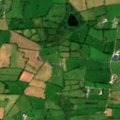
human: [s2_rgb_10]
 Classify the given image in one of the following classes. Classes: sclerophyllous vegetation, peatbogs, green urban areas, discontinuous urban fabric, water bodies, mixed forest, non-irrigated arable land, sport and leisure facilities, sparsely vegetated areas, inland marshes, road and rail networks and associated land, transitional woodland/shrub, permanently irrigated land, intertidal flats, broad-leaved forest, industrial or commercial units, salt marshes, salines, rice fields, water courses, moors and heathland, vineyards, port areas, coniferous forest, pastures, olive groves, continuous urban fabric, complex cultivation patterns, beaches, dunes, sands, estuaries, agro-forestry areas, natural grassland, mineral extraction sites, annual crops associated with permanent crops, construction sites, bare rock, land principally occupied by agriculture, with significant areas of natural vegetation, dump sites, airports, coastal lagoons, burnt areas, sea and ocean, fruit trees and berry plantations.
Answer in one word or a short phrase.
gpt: pastures